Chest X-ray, AP view. Patient: 59 years old, sex F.
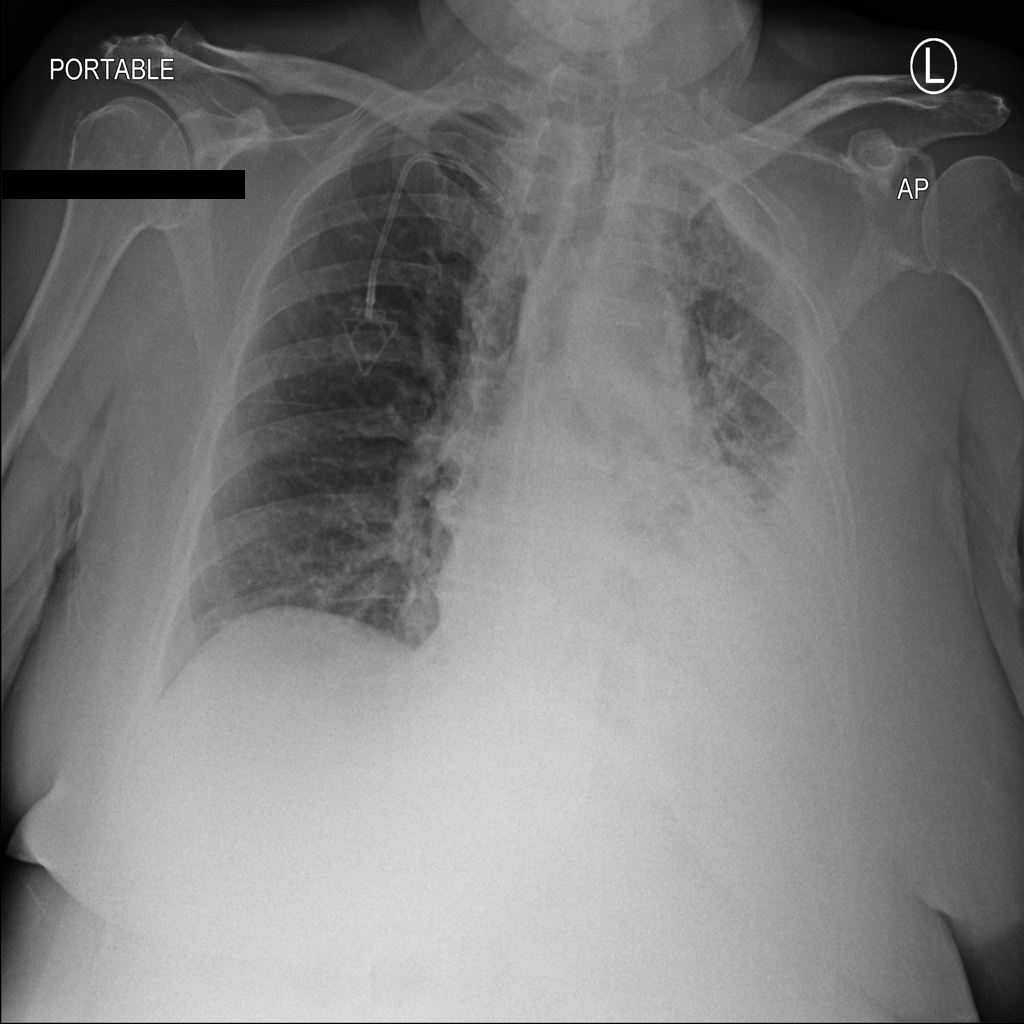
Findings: Infiltration, Mass